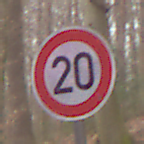
Verkehrszeichen: Geschwindigkeit20
Umgebung: Outdoor, Nature
Tageszeit: Midday
Wetter: Overcast
Licht: Natural
Jahreszeit: Autumn
Kontrast: LowContrast